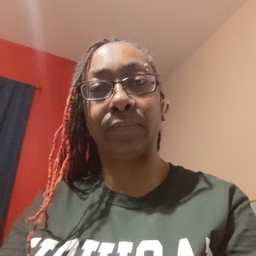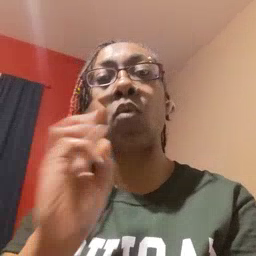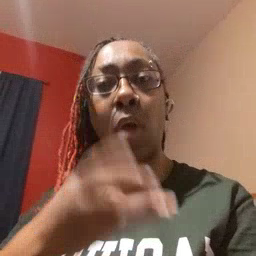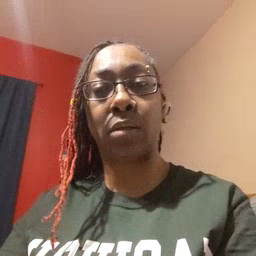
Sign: will